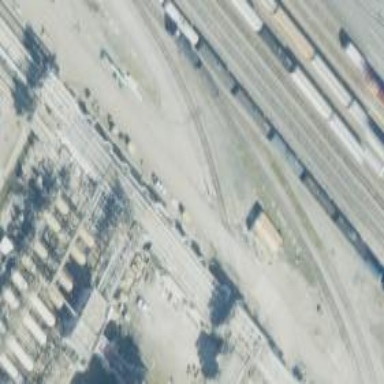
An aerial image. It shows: Level crossing along the railway.